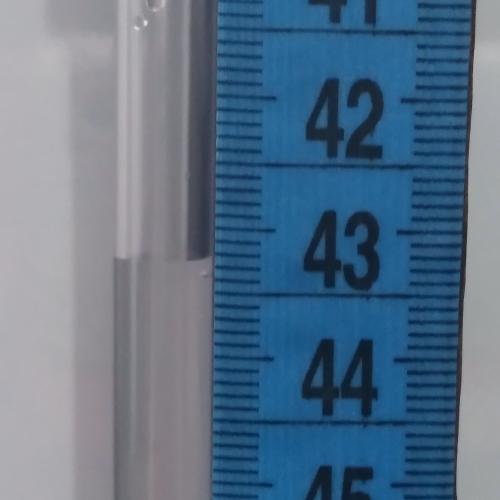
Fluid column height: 43.2 cm